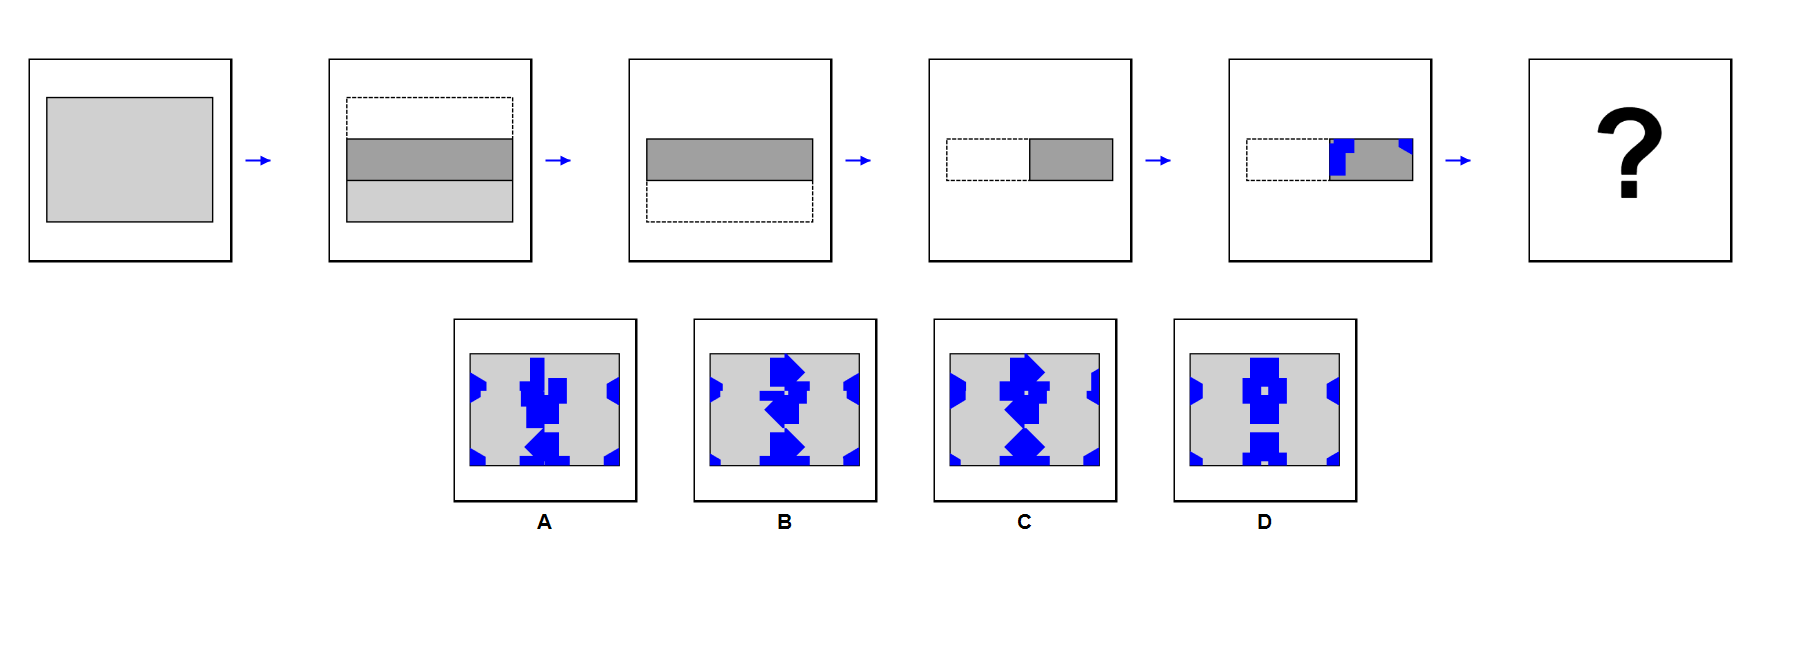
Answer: D